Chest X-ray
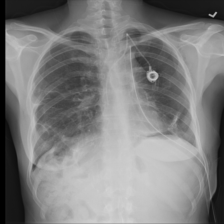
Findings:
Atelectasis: negative
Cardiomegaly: negative
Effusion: negative
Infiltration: negative
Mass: negative
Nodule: negative
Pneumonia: negative
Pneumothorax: positive
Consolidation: negative
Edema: negative
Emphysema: negative
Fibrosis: negative
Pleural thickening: negative
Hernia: negative